Chest X-ray. View position: PA
Patient age: 37
Patient sex: F
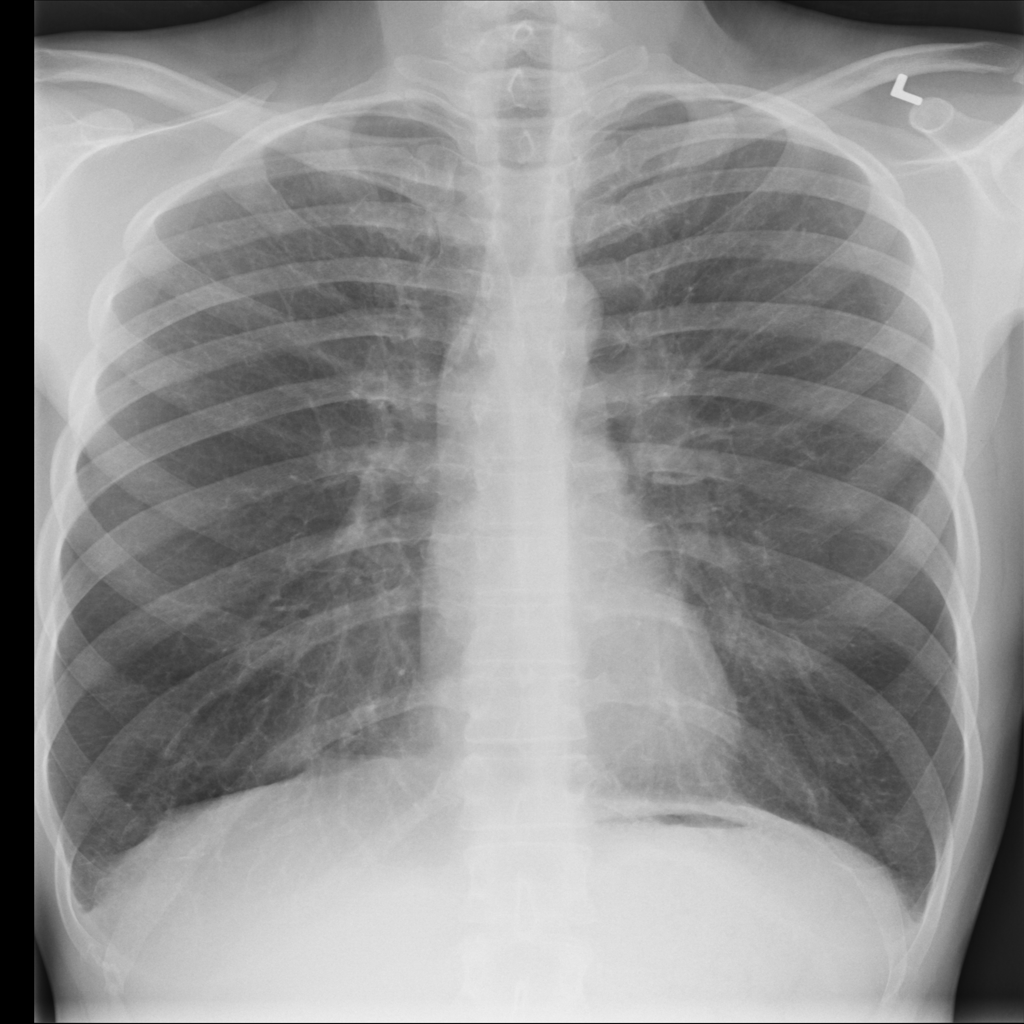
Finding: Pneumothorax